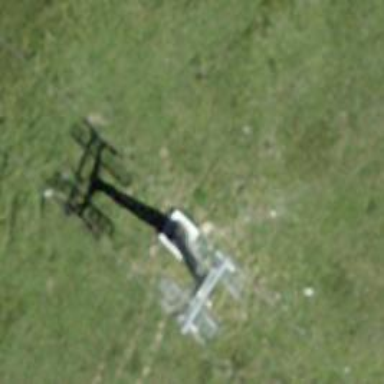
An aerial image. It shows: Pylon for aerialway.